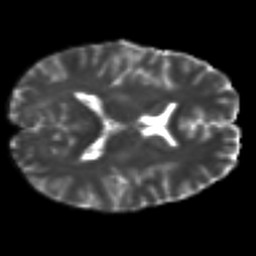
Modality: T2w
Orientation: axial
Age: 25
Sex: female
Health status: healthy
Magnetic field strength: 3 T
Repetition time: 9 s
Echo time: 0.093 s